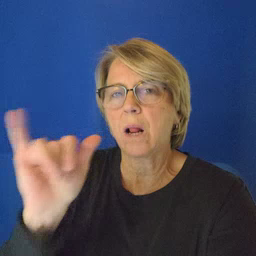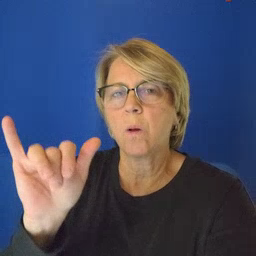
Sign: yellow